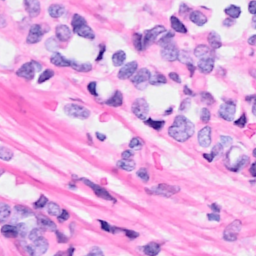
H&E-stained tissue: Breast